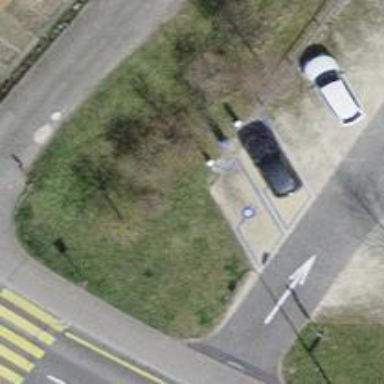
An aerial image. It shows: Charging station.